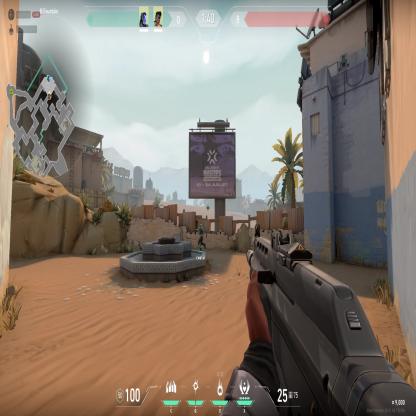
Label: teammate